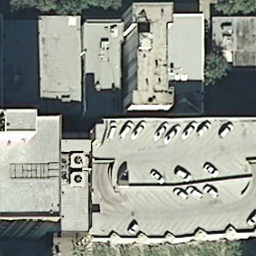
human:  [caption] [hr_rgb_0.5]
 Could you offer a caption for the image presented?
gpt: White buildings with many cars parked on the roofs of them .

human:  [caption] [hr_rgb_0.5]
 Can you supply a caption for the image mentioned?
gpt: There are some buildings with roof parking lot .

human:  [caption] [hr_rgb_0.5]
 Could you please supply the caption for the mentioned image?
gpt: Many cars are parked on the roof of some buildings .

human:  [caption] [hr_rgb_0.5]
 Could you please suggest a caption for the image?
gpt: There are some cars parked on the roofs of the buildings .

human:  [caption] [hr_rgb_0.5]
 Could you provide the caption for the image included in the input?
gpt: There are some cars parked on the roofs of the buildings .